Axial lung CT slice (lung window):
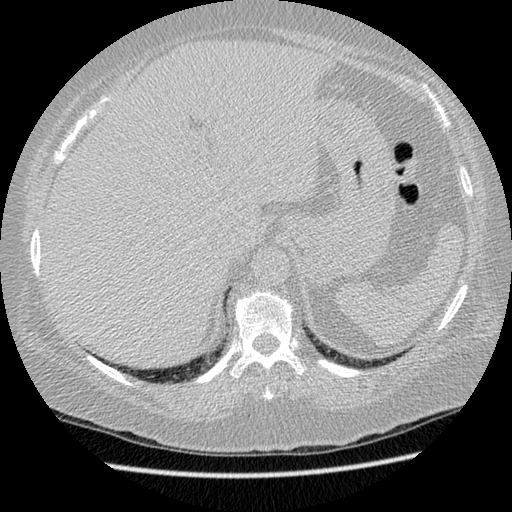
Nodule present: no